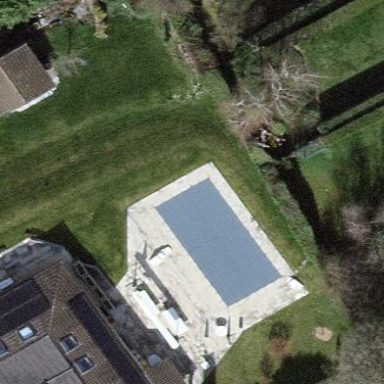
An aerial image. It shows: Swimming pool located in leisure land.